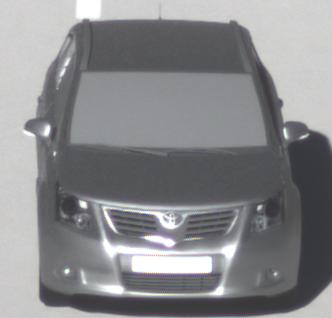
Make: Toyota
Model: Avensis 1.6
Detailed model: Avensis (T27) Notch Back
Model produced from: 2009/01
Model produced until: 2010/08
Doors: 4
Color: gray
Road condition: dry road
Daytime: morning or afternoon
Contrast: high contrast